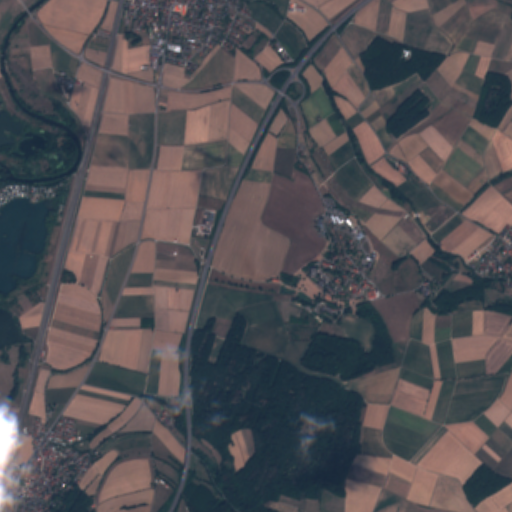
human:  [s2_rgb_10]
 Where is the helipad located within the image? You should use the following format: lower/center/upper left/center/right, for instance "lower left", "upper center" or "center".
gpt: The helipad is located in the center right of the image.
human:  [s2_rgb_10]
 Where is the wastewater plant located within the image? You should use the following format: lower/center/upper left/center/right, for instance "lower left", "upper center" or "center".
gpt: The wastewater plant is located in the upper left of the image.
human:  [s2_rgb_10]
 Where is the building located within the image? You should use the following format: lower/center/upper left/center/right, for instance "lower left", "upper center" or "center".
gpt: There is no building in the image.